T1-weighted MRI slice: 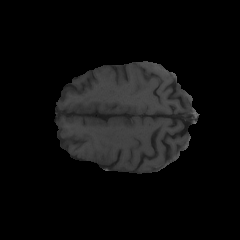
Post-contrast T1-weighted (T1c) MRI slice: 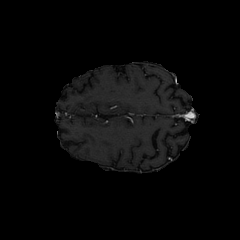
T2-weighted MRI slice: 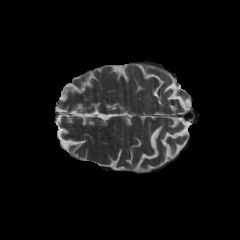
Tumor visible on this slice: no